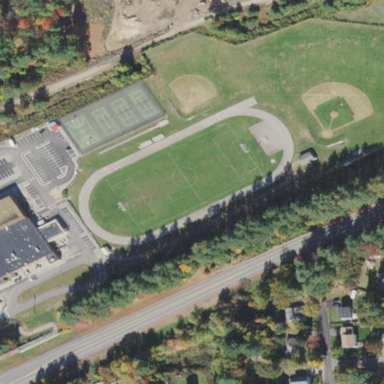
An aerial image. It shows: Track with asphalt surface at the Pennichuck Middle School. This is Lane 1 of the track.